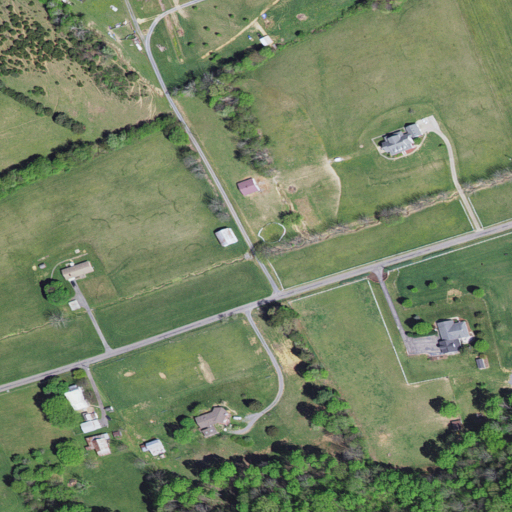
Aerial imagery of valley in Virginia named Dishner Valley containing pasture, open development, deciduous forest, low intensity development, mixed forest, and medium intensity development